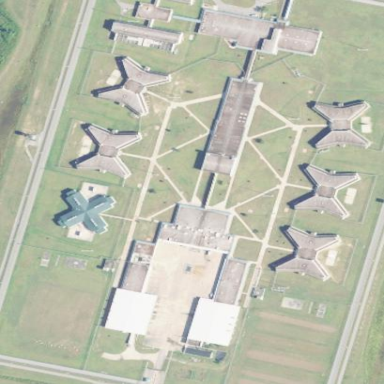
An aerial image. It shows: Prison with surrounding fence.